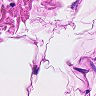
Metastatic tissue present: no